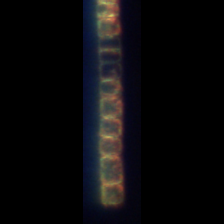
Taxon: Skeletonema
Group: Diatoms